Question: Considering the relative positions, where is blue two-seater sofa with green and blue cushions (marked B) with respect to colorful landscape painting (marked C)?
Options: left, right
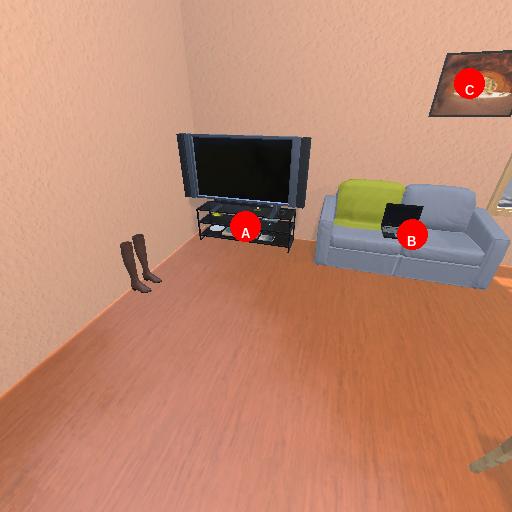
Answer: left